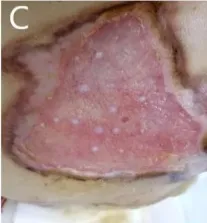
(C) Patient's buttocks after skin grafting.
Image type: medical_photograph (skin_photograph)